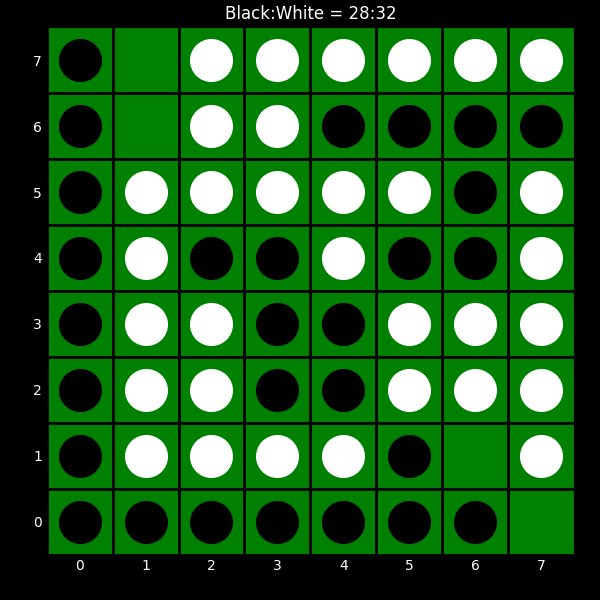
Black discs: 28
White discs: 32